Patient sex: M
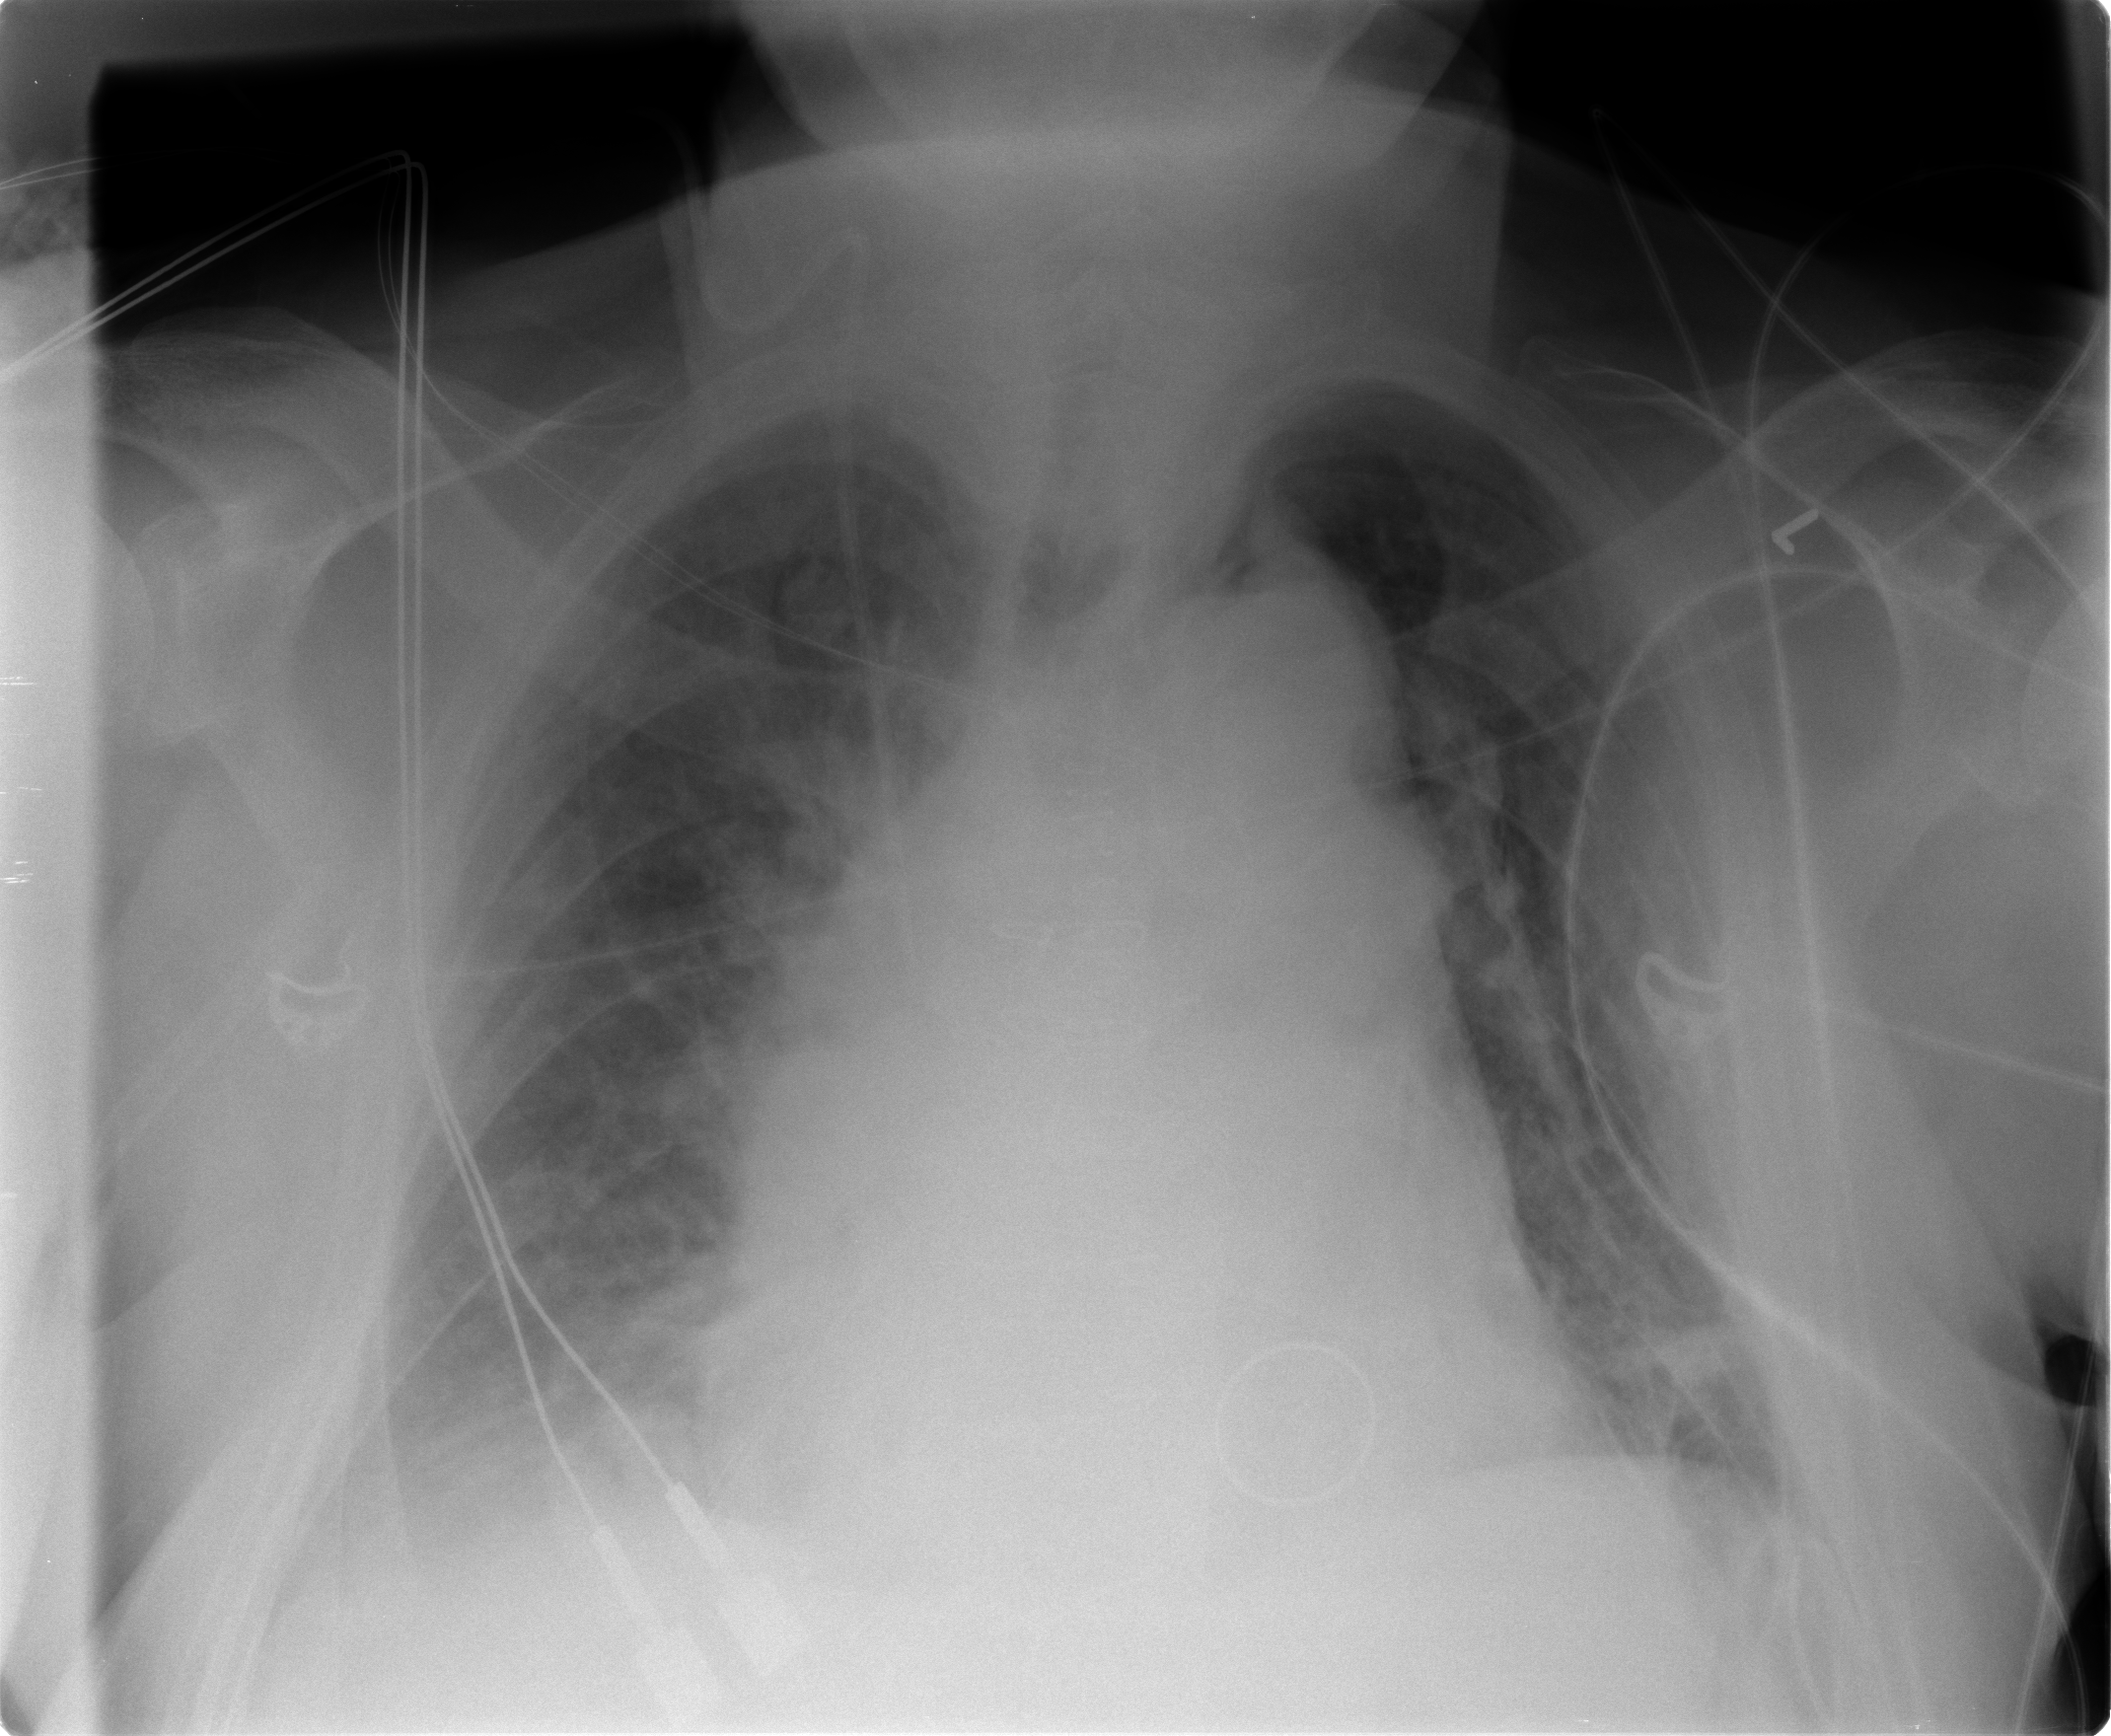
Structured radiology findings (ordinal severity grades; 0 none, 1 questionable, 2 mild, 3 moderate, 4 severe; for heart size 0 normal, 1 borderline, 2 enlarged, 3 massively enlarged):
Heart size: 3
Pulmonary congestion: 3
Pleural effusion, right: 2
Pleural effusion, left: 0
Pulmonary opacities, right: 2
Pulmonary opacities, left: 2
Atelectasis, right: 2
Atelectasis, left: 2